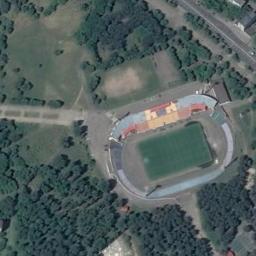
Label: stadium